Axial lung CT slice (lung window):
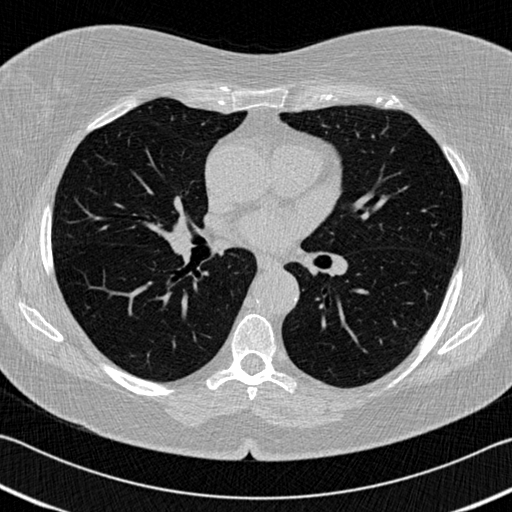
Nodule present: no